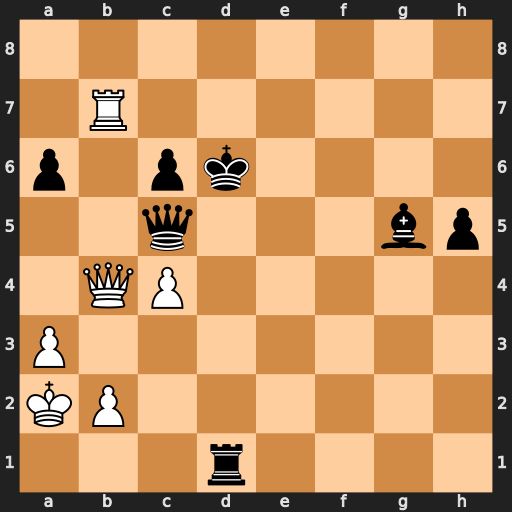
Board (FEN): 8/1R6/p1pk4/2q3bp/1QP5/P7/KP6/3r4
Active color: w
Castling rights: -
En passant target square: -
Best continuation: Rd7+ Kxd7 Qxc5